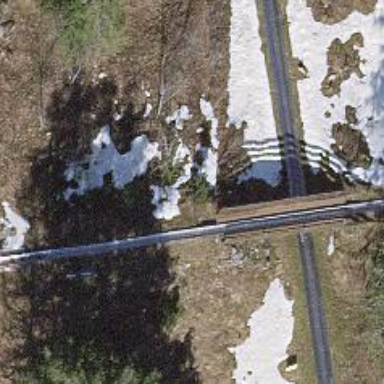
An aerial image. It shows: Bridge with rope tow aerialway.